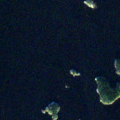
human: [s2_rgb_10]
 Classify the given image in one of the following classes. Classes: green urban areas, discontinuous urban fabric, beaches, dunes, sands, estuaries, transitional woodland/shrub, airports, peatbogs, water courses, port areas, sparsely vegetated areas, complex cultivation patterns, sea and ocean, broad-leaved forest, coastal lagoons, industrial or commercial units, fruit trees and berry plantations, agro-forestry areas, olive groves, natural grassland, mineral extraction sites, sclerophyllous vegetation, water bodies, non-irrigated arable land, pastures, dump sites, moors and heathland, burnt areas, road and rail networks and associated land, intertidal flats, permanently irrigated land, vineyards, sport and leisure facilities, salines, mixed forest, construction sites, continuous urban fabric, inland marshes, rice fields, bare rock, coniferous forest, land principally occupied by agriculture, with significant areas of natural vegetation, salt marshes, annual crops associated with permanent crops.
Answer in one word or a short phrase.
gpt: water bodies